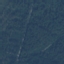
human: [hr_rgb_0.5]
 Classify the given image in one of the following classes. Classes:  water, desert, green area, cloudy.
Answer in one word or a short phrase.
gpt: green area